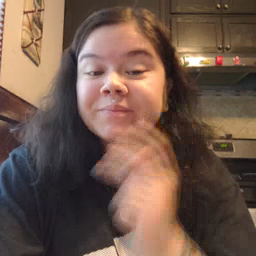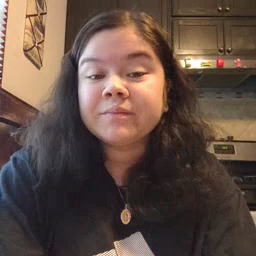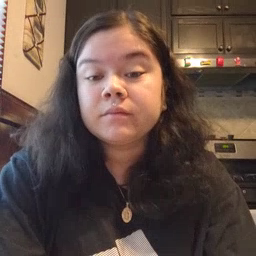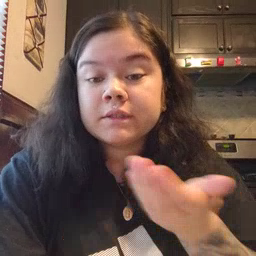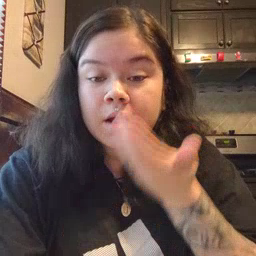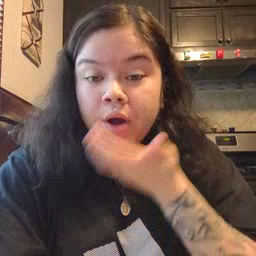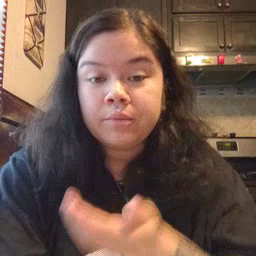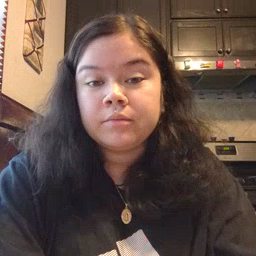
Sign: cereal